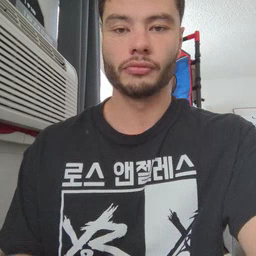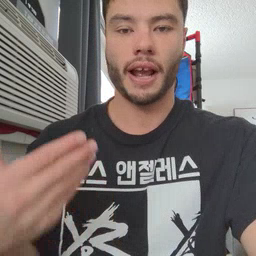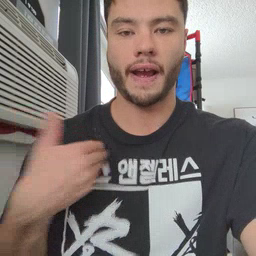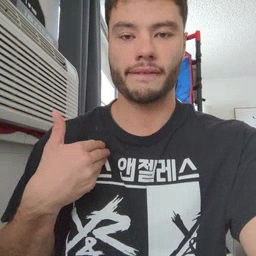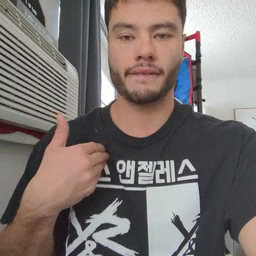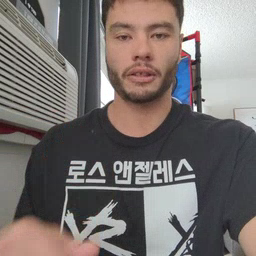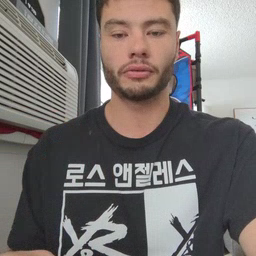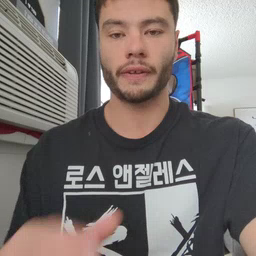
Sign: have